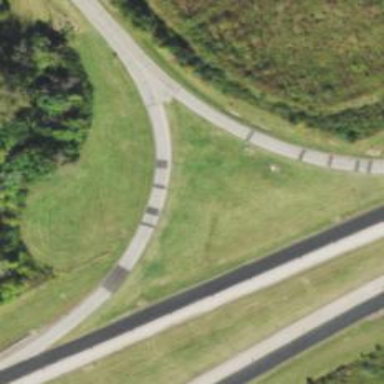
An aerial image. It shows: Primary link highway.